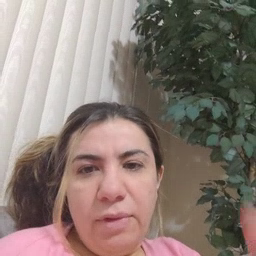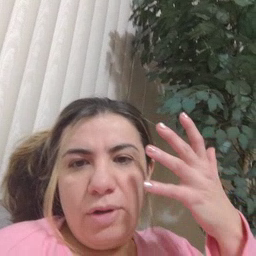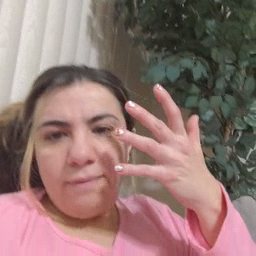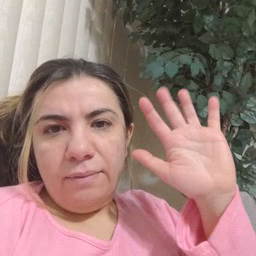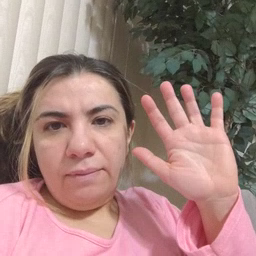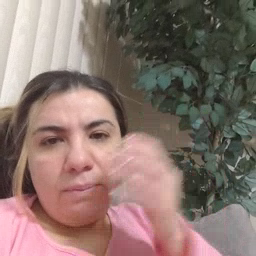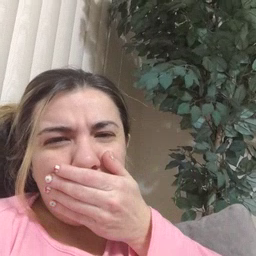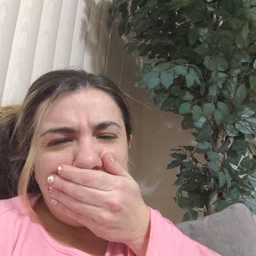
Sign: fish